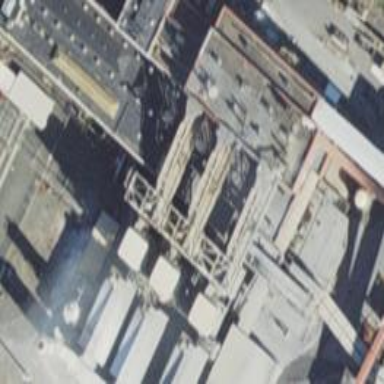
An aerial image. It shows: Steam turbine power generator fueled by waste.